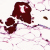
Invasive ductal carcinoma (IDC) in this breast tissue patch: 0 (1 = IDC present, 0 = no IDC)